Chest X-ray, PA view. Patient: 45 years old, sex M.
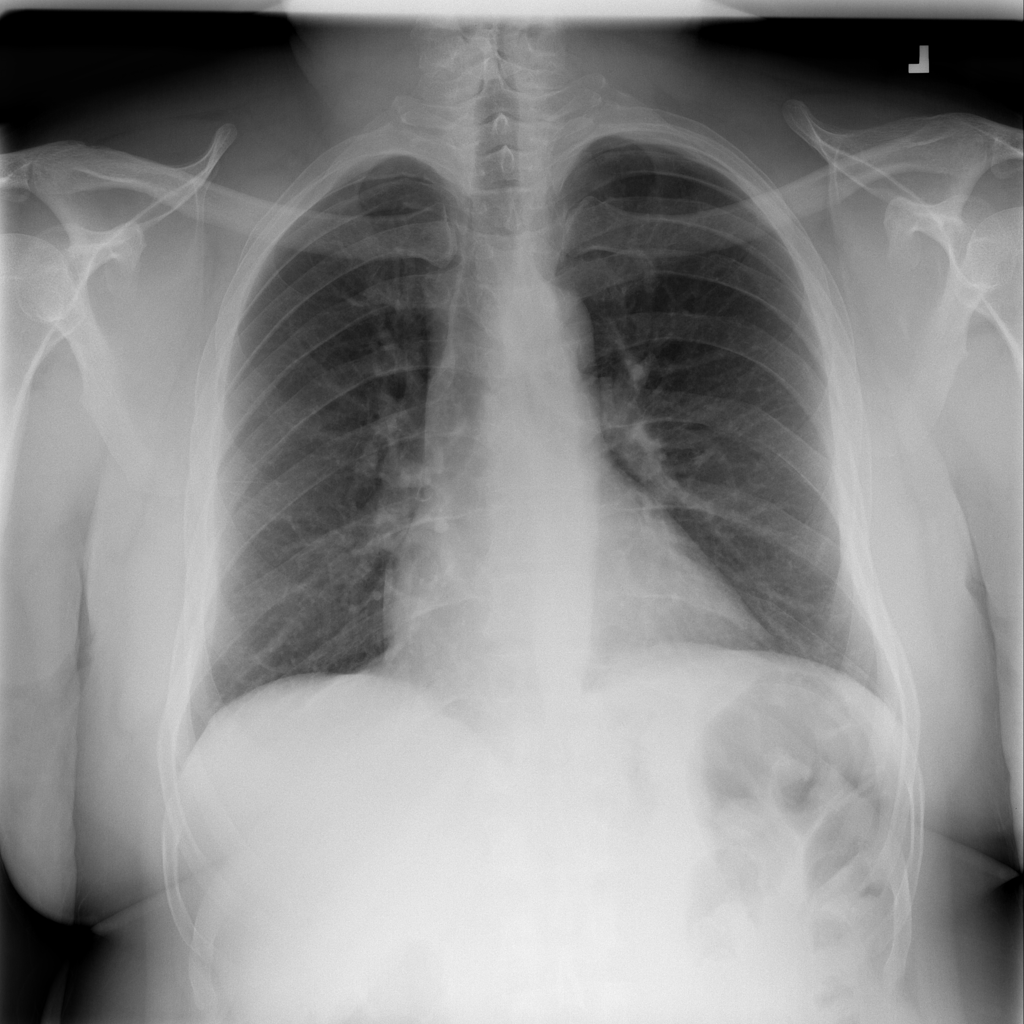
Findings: No Finding